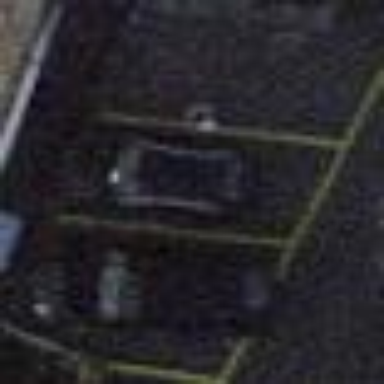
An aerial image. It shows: Paved street-side parking area.